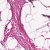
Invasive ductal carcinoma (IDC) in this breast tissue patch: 0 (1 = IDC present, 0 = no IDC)